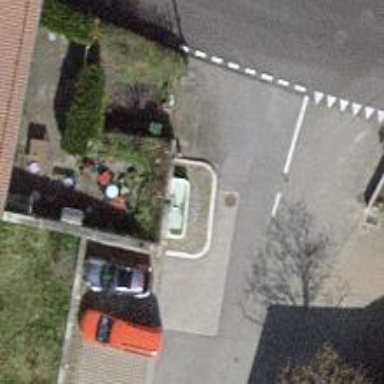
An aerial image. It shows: Fountain.